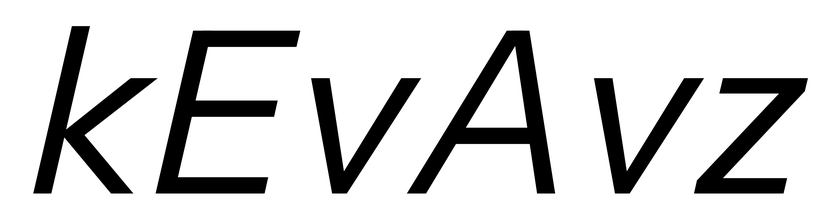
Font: InstrumentSans-Italic_Italic